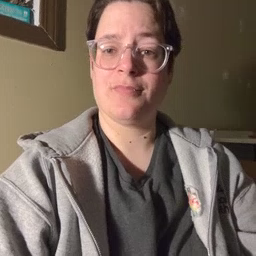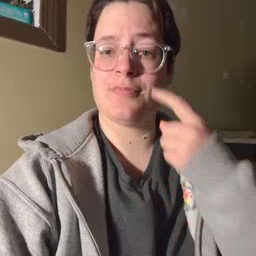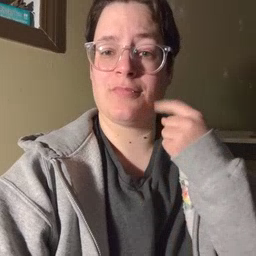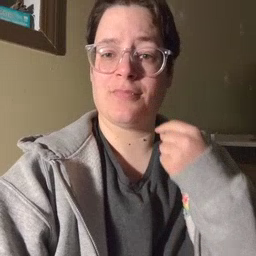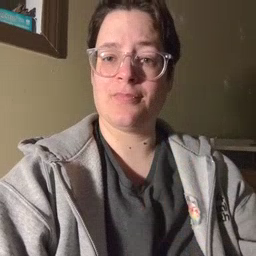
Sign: dryer